Question: I think a picture is more meaningful a long speech so here what I want to do

I wonder how lyft has realised animation to switch from to or (just bellow toolBar)
What did they use as widget ?
Is it a custom seekBar ?
Thx in advance
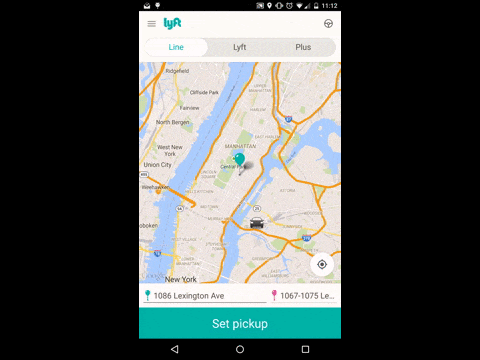
Answer: that is basically <URL> but with custom drawables for the slider and sliderbackground.
you could also modify a normal slider :) with custom label positions and other stuff.
The fancy thing will be to label the slider iself.